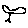
Label: bird